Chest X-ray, AP view. Patient: 12 years old, sex F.
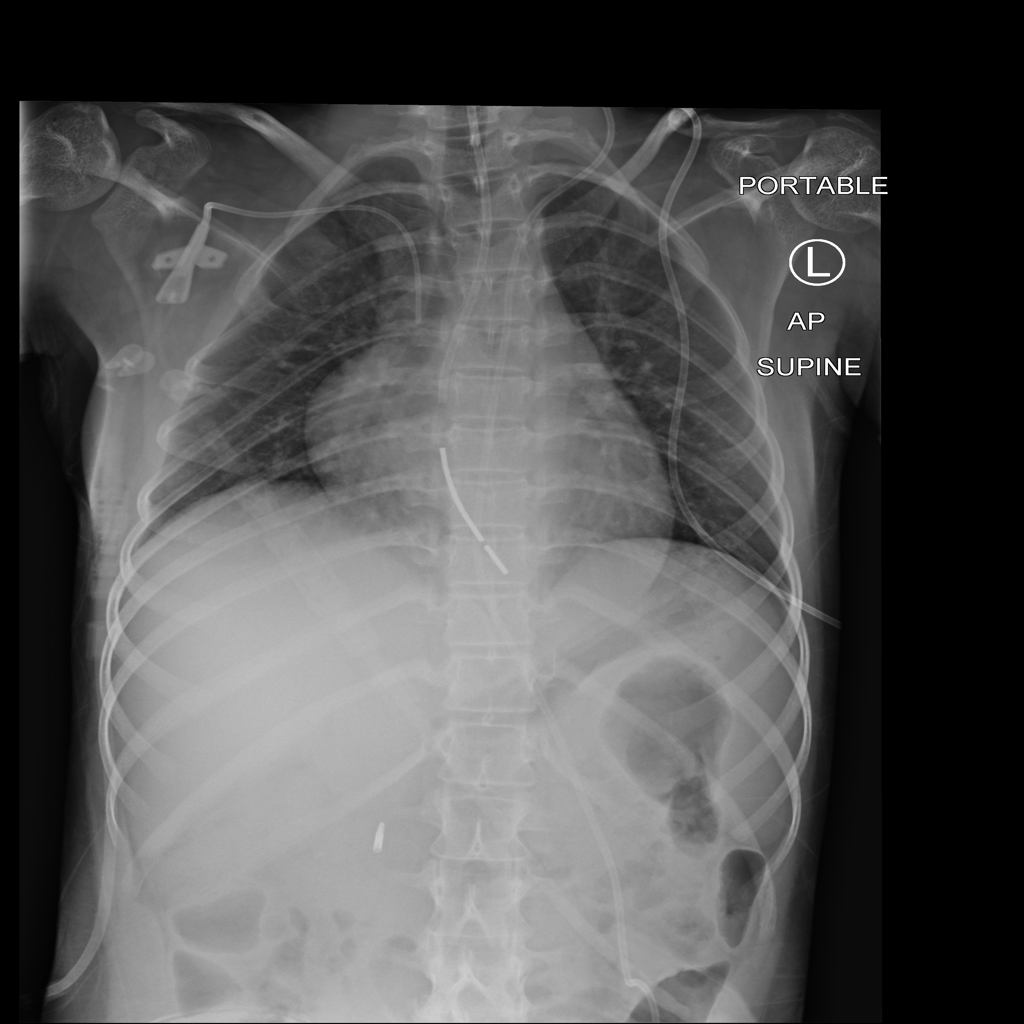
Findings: Infiltration